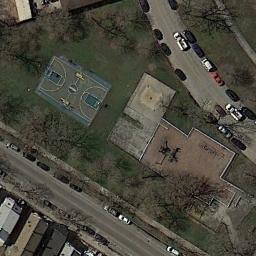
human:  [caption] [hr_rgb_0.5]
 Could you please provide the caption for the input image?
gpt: A basketball court on the lawn and some sport areas beside .

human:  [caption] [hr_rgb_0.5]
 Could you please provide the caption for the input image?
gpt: There is a basketball court on the open place between two roads .

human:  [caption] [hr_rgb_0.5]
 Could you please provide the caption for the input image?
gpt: Between two roads,There is a basketball court and some buildings,With some trees nearby .

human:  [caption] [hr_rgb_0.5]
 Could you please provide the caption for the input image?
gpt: There are many cars on the road beside the basketball court .

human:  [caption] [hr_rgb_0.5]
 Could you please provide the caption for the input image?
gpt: Many cars are on the road next to the basketball court .